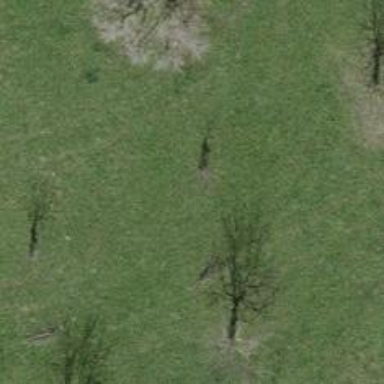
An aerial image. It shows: Single tag "natural: tree."